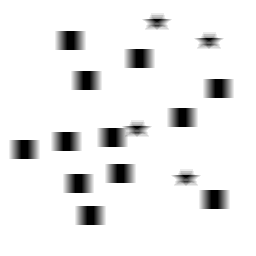
Squares: 12
Triangles: 0
Stars: 4
Total shapes: 16